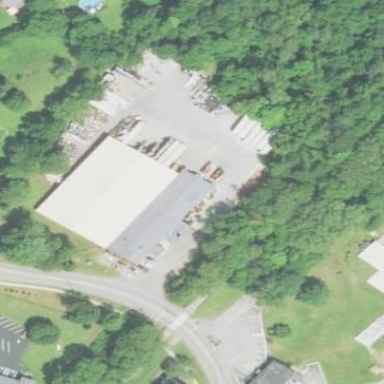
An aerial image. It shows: Industrial building.